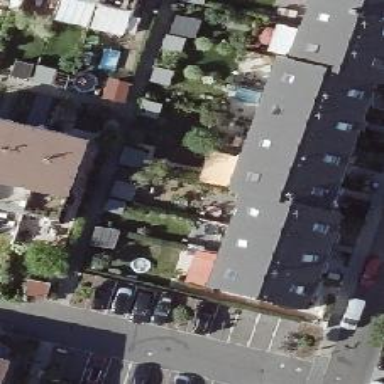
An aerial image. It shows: Terrace building.